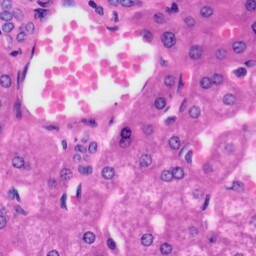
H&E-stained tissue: Liver